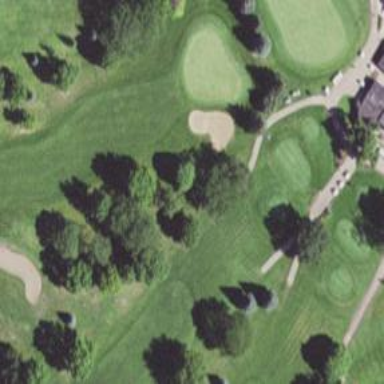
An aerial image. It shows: Path for both roads and golfers.